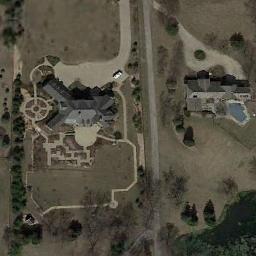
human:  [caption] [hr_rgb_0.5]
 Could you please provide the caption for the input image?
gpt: The sparse residential is on the bare land next to some trees and a road .

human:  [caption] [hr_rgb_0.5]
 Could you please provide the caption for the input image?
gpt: Several buildings of different shapes in the sparse residential .

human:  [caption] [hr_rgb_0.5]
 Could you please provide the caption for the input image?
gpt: The place had been divided into several areas .

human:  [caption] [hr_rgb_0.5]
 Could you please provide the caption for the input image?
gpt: There are several grey houses and a swimming pool in a sparse residential area, Surrounded by open spaces and a road .

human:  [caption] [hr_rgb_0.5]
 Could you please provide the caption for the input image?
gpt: A sparse residential area with some brown trees and two buildings .